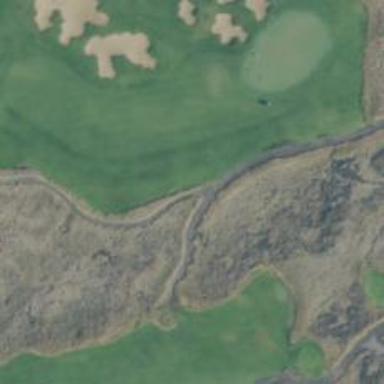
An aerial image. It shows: Pathway for golfing.